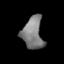
Tissue: prostate
Cell type: Fibroblasts
Senescence score: 0.7282
Nuclear area (px): 646
Mean DAPI intensity: 125.471